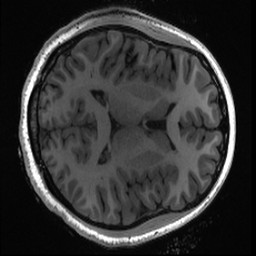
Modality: T1w
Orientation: axial
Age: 18
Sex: female